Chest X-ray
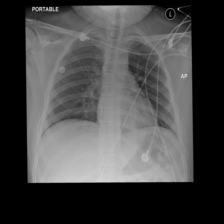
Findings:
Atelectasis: negative
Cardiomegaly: negative
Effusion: negative
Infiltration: negative
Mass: negative
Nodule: negative
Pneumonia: negative
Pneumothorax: negative
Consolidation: negative
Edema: negative
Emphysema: negative
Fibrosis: negative
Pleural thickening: negative
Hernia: negative